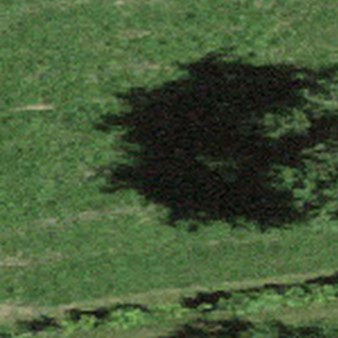
Label: other